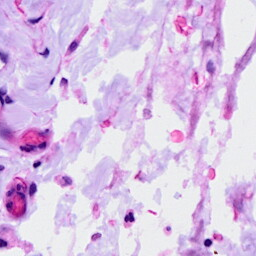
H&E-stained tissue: Ovarian